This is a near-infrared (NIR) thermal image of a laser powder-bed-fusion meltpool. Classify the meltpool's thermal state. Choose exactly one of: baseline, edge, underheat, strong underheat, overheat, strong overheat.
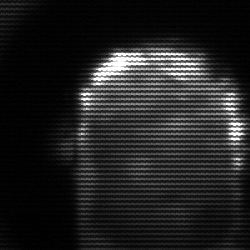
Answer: baseline